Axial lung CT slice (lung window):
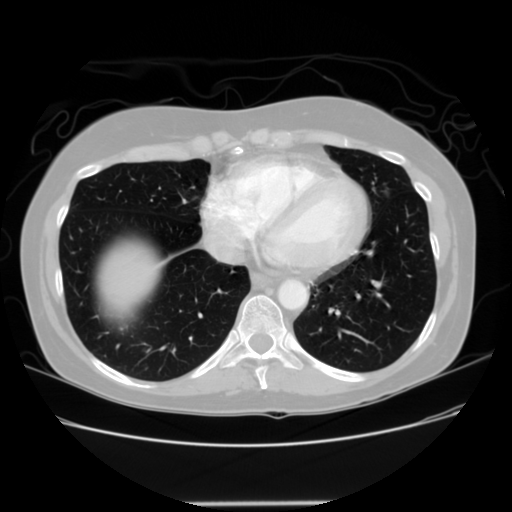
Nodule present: no